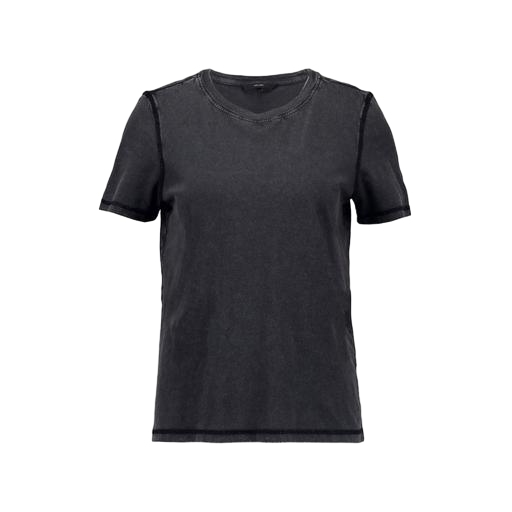
black v-neck t-shirt only macy, black t-shirt basique jersey, trim t-shirt, white background